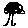
Label: tree